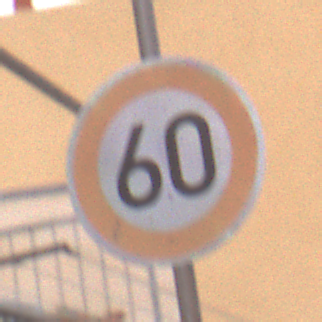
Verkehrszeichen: Geschwindigkeit60
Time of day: Midday
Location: Outdoor (Urban)
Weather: Overcast
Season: NotSpecified
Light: Natural